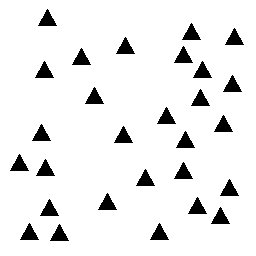
Squares: 0
Triangles: 28
Stars: 0
Total shapes: 28